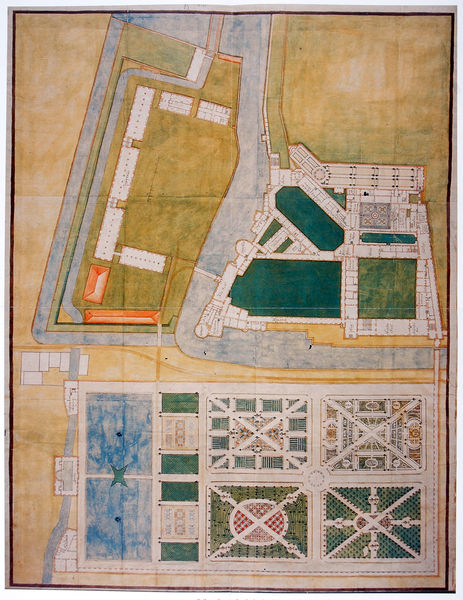
Titel: Gesamtplan der kurfürstlichen Residenz in München mit den Baulichkeiten der Residenz (Hauptgeschoss), den östlich davon gelegenen Zeughausbauten (Erdgeschoss) und dem Hofgarten
Institution: Privatbesitz
Schlagwörter: blau, flügel, wasser, weiß, bäume, fluss, gelb, grün, landschaft, ocker, see, stadt, teich, blumen, braun, bunt, grau, hell, kariert, orange, schwarz, skizze, straße, zeichnung, anlage, dach, gebäude, gras, park, parkanlage, rasen, rot, schloss, weg, wiese, beige, hochformat, muster, schachbrett, architektur, barock, rahmen, feld, felder, häuser, brücke, gewässer, kanal, wege, insel, land, renaissance, rokoko, brunnen, bassin, garten, springbrunnen, farbig, papier, fläche, flächen, mauer, farbe, formen, gelände, graphik, wasserfarbe, linien, rand, vogelperspektive, französisch, könig, symmetrie, ornamente, tor, aufsicht, straßen, tusche, innenhof, burg, kreuz, rechteck, türme, münchen, palast, wasserlauf, symmetrisch, becken, sterne, kreise, plakat, koloriert, entwurf, schema, ecken, quadrate, geometrisch, karte, kreuze, alleen, residenz, rechteckig, beet, beete, diagonale, graben, parterre, zufahrt, plan, gärten, achsen, landkarte, prunk, geln, bepflanzung, orangerie, abfolge, wasserbecken, geometrie, quadrat, englisch, höfe, klassisch, brücken, quadratisch, grundriss, buntstift, bauplan, hofgarten, rondell, barockgarten, innenhöfe, schlossanlage, ordnung, erweiterung, lageplan, gartenanlage, komplex, prospekt, gartenarchitektur, stadtplan, coloriert, pläne, einteilungen, gartenplan, lage, zimmerfolge, adelssitz, antiquarium, gebäudekomplex, rabatten, schlossgarten, gartenkunst, linne, kreuzförmig, unregelmäßig, bereiche, teiche, architekturpark, aufteilungen, formaler garten, französischer park, garen, grasflächen, herrschaftsarchitketur, ziradelle, qudrat, festungsanlage, über kreuz, ün, schlosswarten, zeichnung#, grunmdriss, oasis, geomeyrisch, oben ansicht